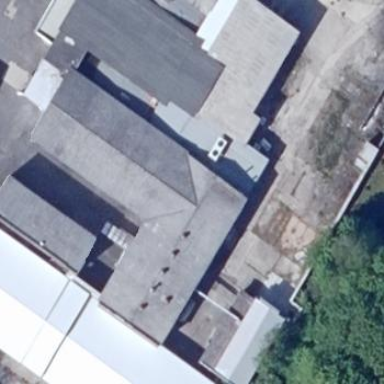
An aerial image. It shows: Industrial building.